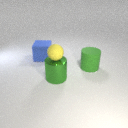
large green metal cylinder in front of large green rubber cylinder